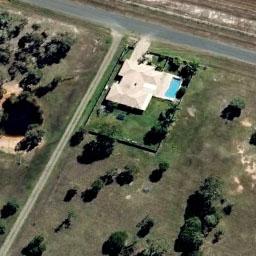
Label: residential